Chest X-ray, AP view. Patient: 60 years old, sex M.
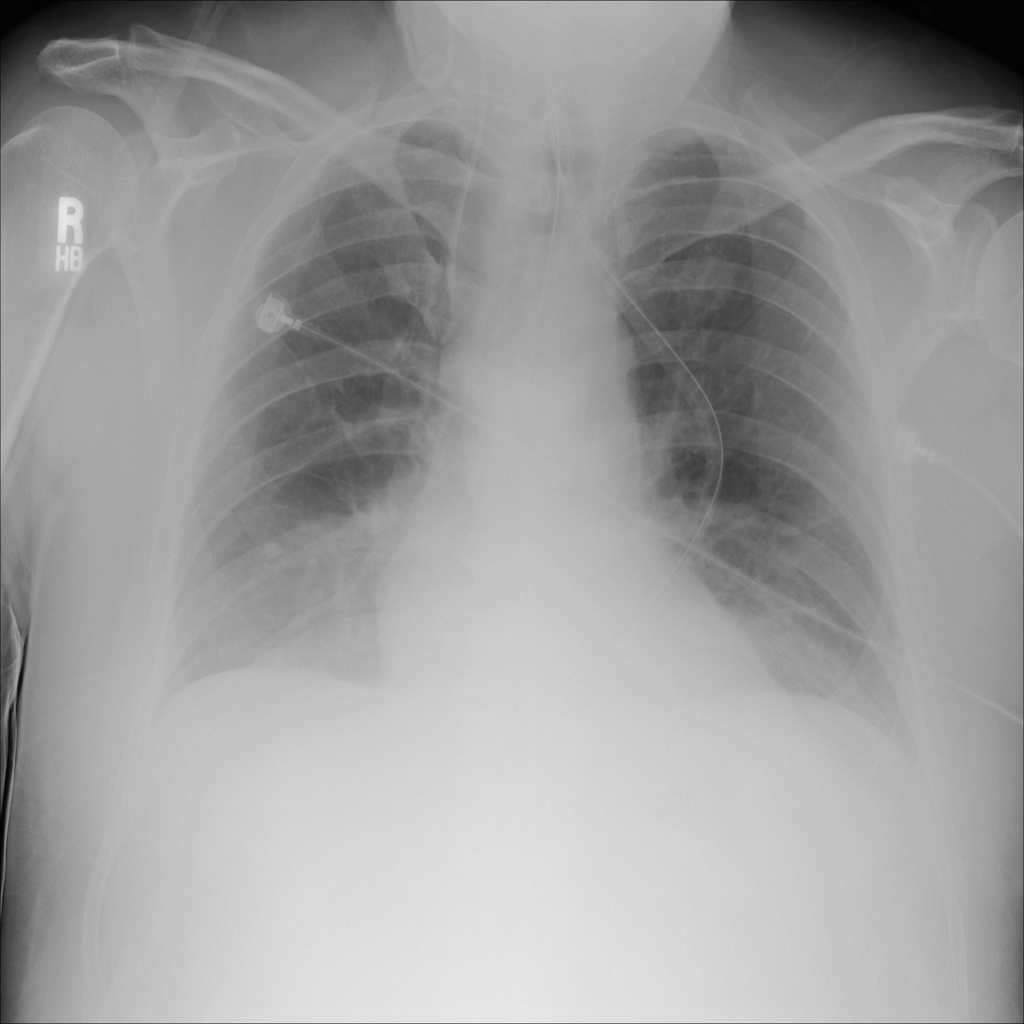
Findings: Nodule